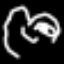
Label: frog